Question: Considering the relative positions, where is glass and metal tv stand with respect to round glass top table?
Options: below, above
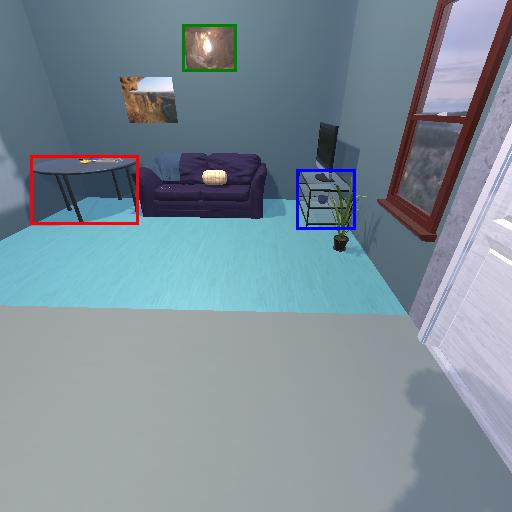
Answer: below